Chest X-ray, AP view. Patient: 43 years old, sex F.
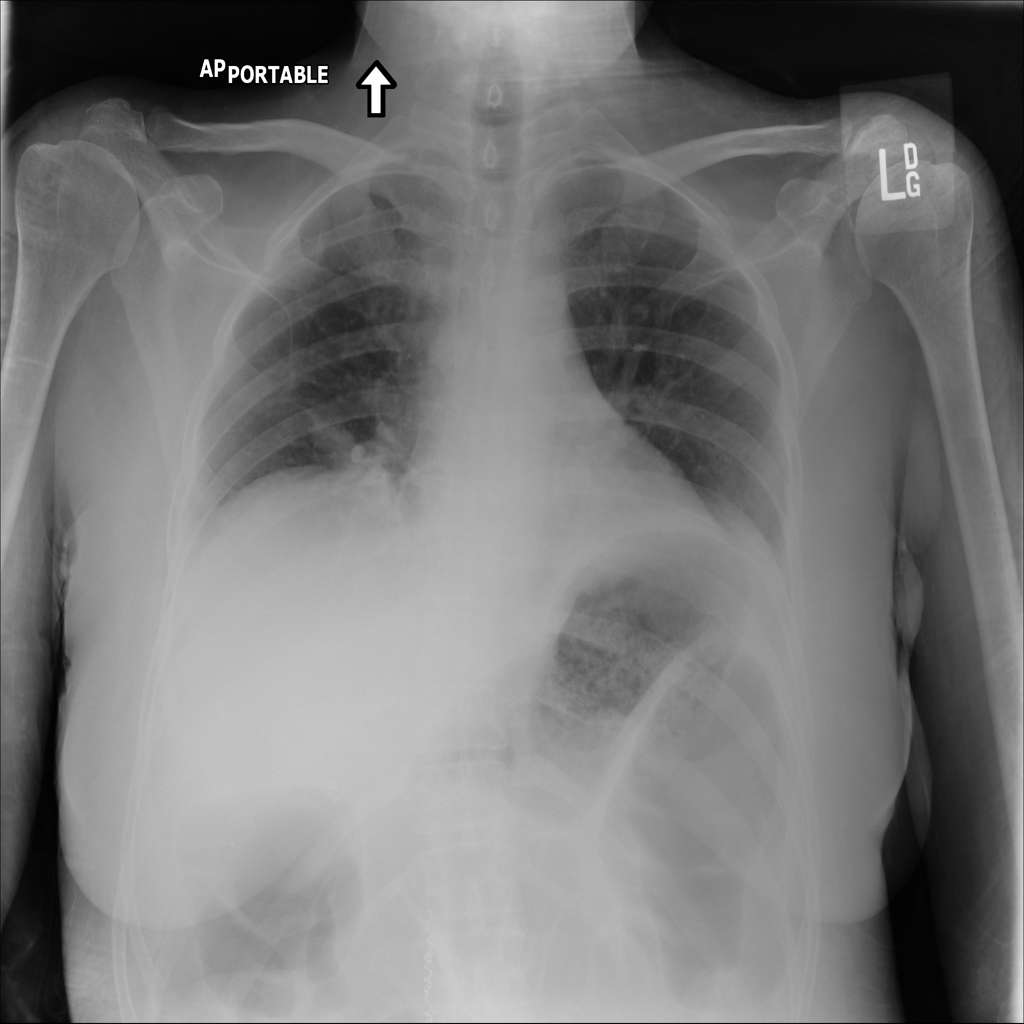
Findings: No Finding